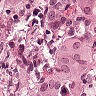
Metastatic tissue present: yes